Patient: sex M, age 68
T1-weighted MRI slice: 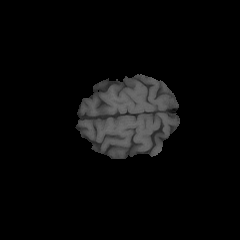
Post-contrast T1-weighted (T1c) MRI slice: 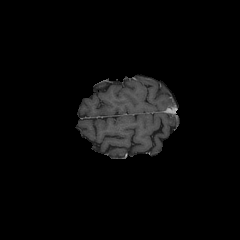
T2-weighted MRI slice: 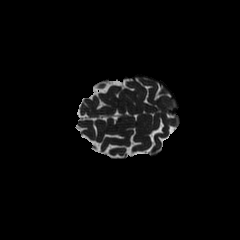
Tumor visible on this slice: no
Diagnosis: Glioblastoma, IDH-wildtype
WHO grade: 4